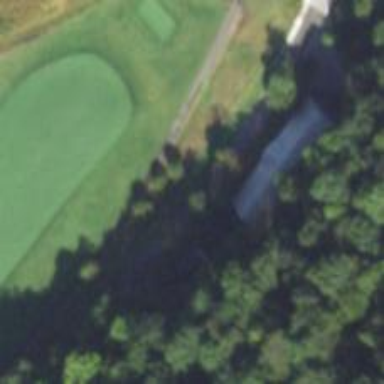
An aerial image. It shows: Golf cartpath that is also road path.